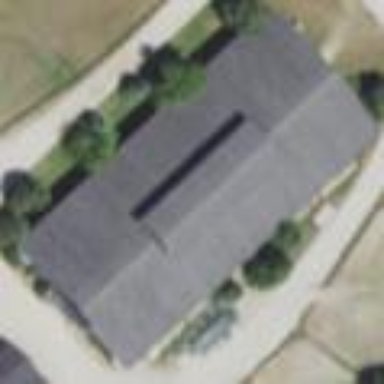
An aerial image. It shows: Stable.